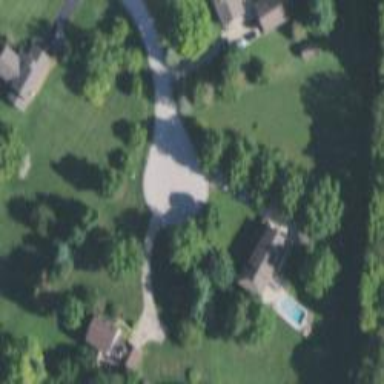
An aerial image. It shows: Driveway leading to service road.